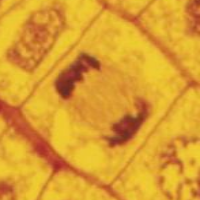
Label: anaphase